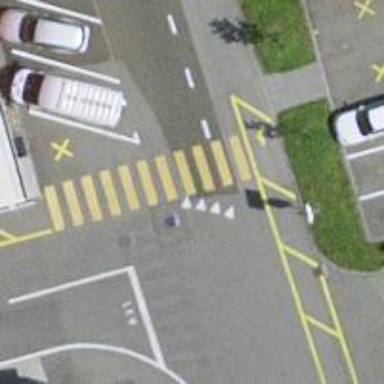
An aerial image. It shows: Zebra crossing on the road.